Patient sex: F
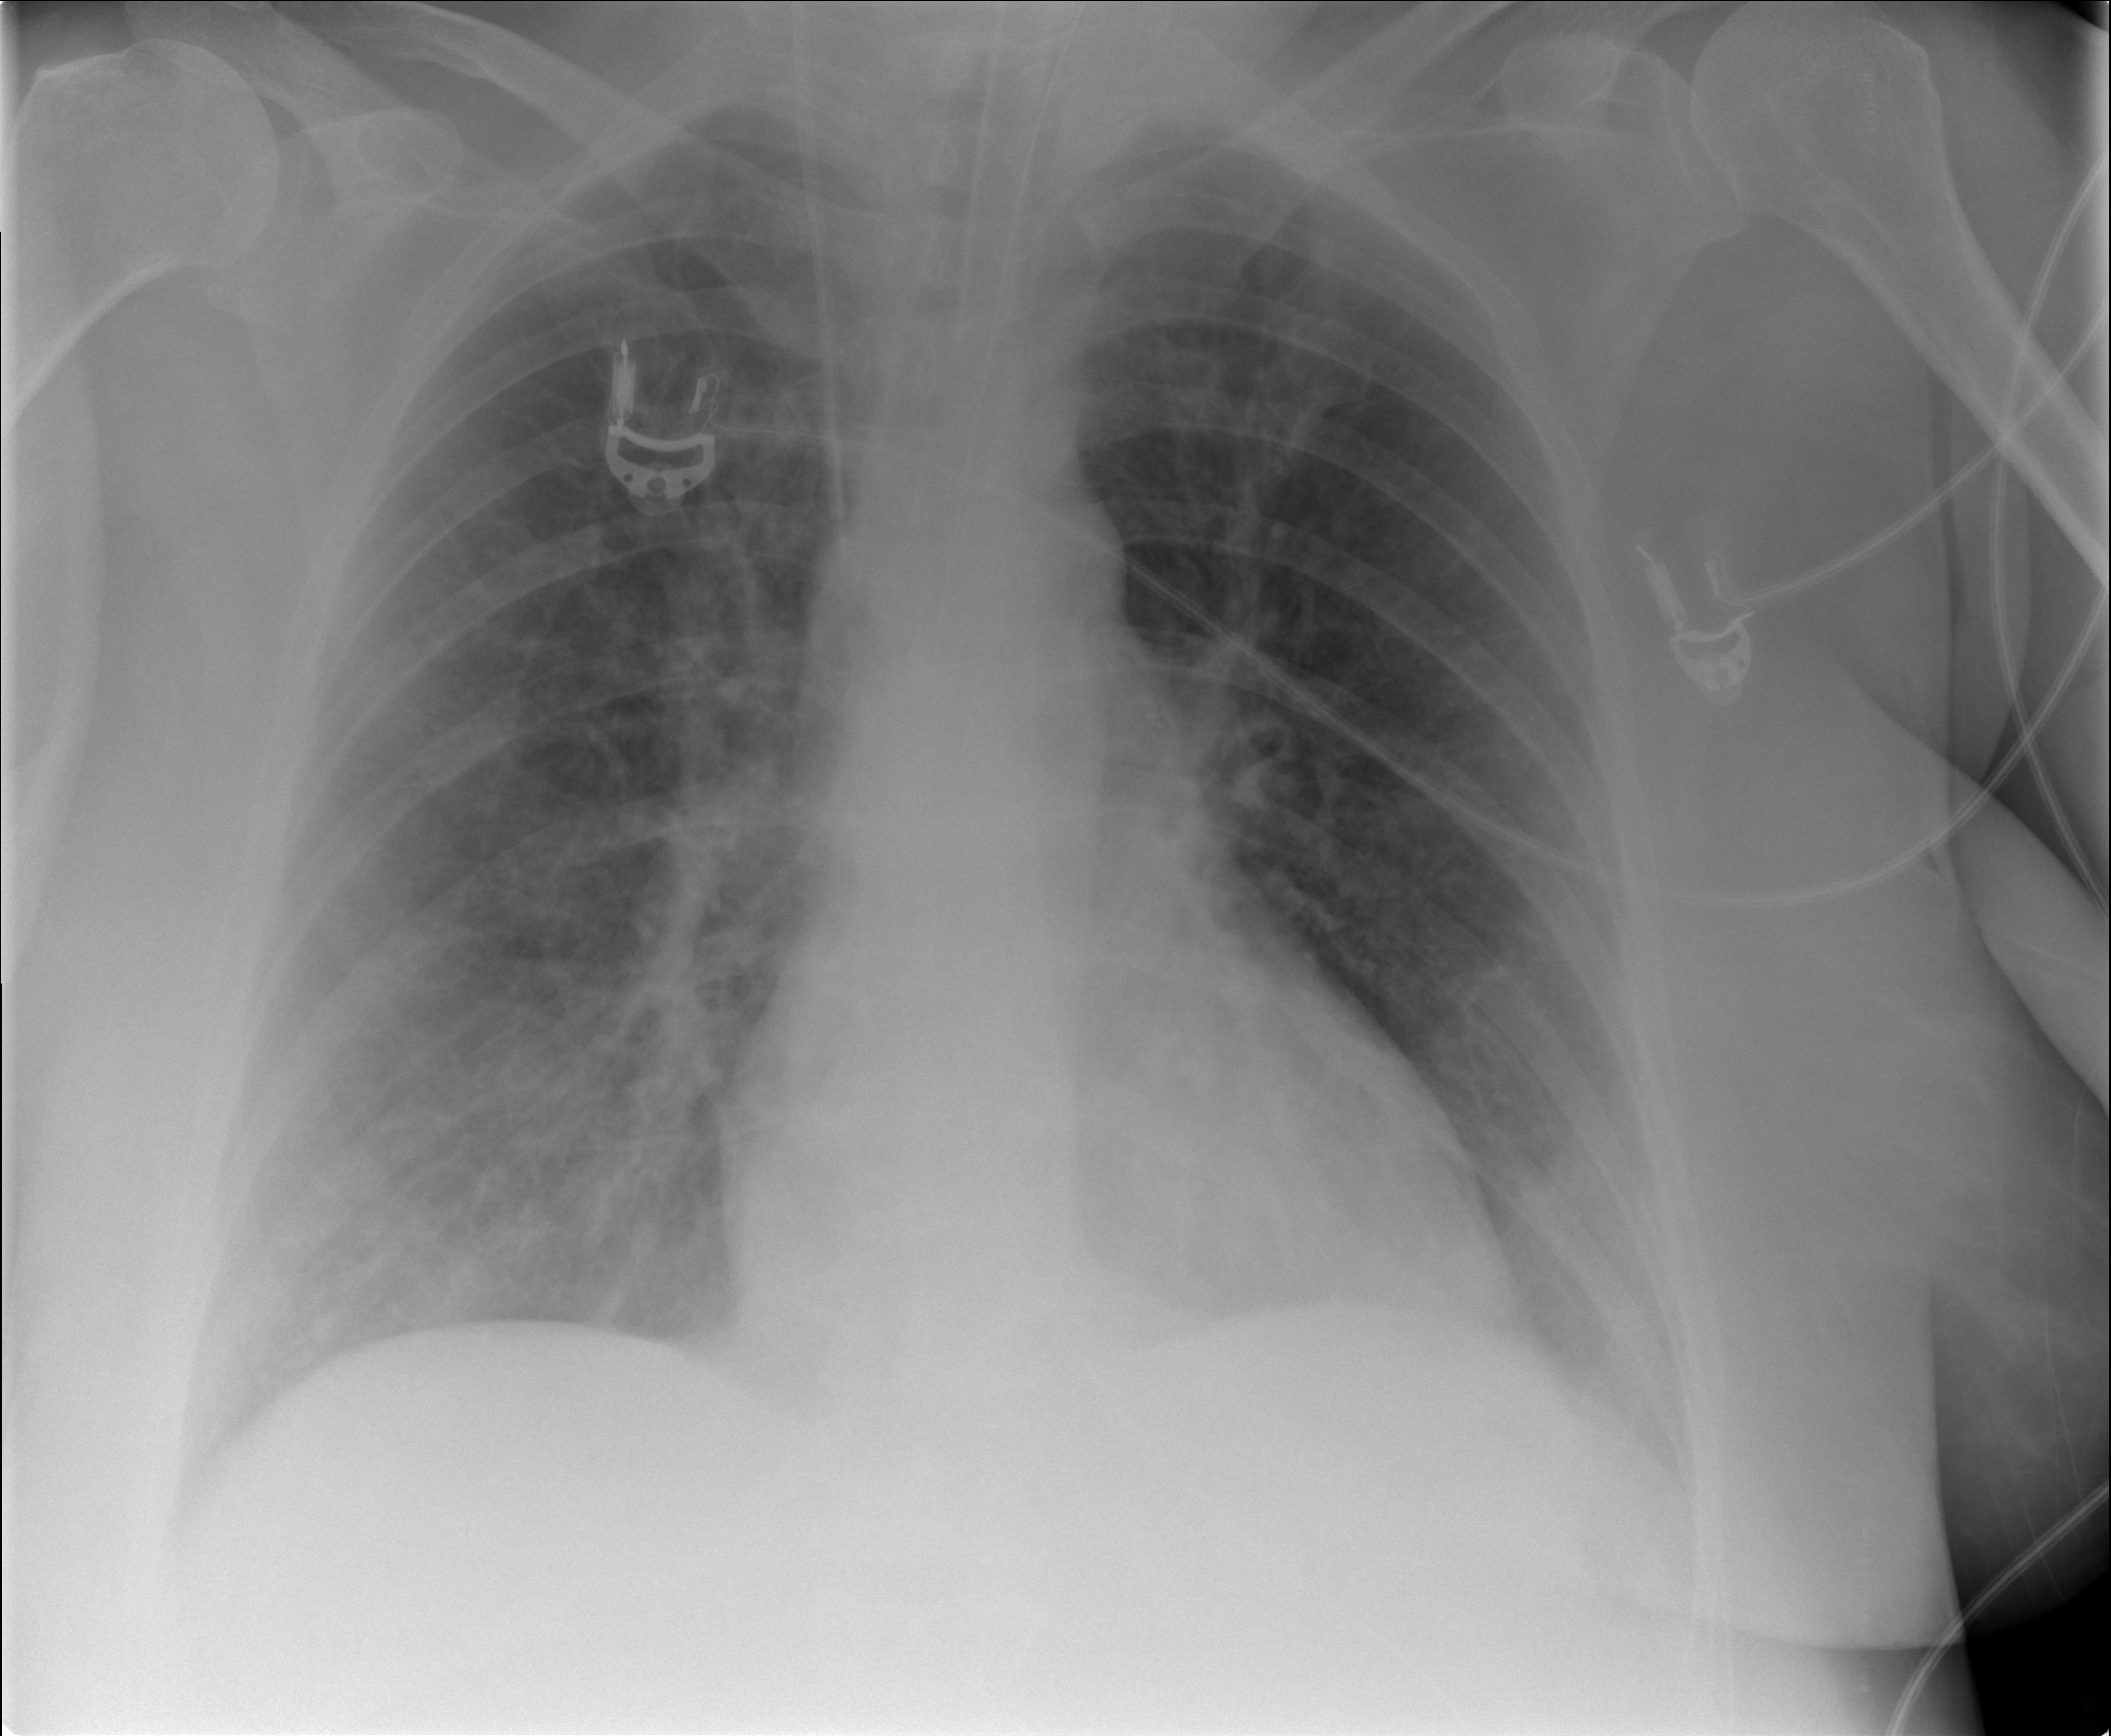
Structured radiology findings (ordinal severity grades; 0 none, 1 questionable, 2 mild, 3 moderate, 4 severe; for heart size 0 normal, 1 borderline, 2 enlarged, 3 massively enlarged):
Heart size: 0
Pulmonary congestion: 0
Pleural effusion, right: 0
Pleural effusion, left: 0
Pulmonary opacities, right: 0
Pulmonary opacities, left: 0
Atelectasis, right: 3
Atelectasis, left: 0